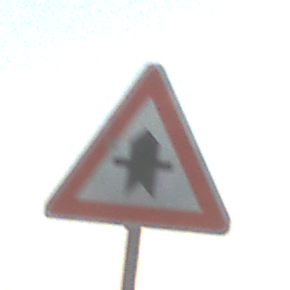
Verkehrszeichen: Vorfahrt
Umgebung: Outdoor, Nature
Tageszeit: SunriseSunset
Wetter: PartlyCloudy
Licht: Natural
Jahreszeit: NotSpecified
Kontrast: HighContrast